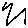
Label: zigzag